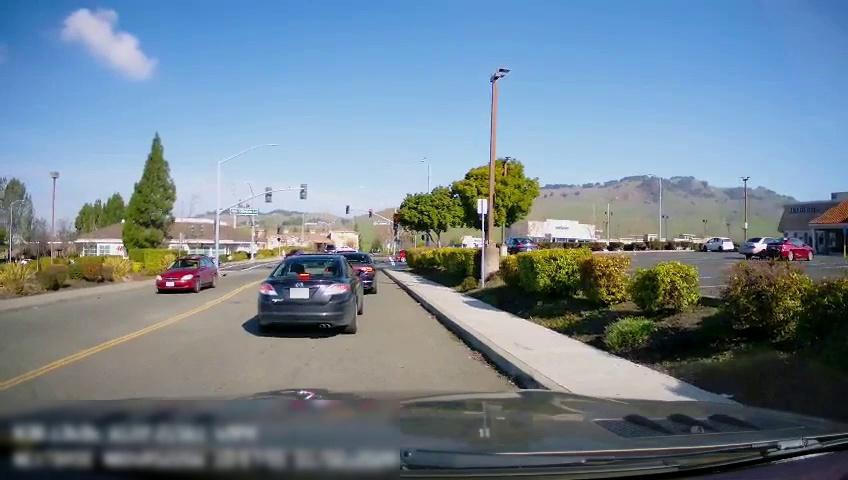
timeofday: Day
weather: Sunny
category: Drivable Space
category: Drivable Space
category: Vehicles | Car
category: Vehicles | Car
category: Vehicles | Car
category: Vehicles | Car
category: Vehicles | Car
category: Vehicles | Car
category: Vehicles | Car
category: Vehicles | SUV
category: Vehicles | Car
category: Lanes | Current Lane
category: Lanes | Opposite Lane
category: Traffic | Signs
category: Traffic | Signs
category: Traffic | Lights
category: Traffic | Lights